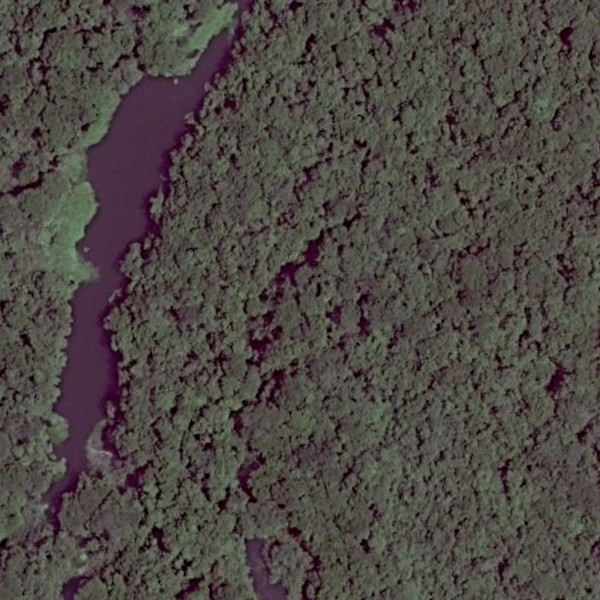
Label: Forest